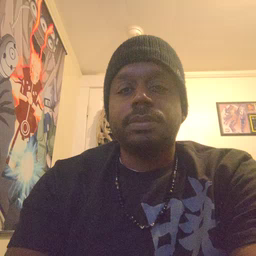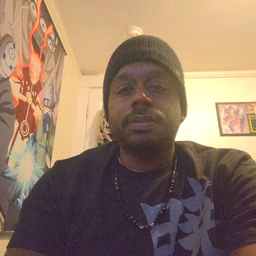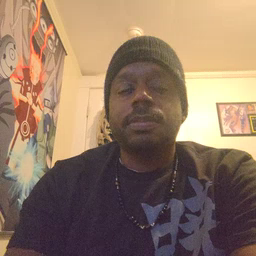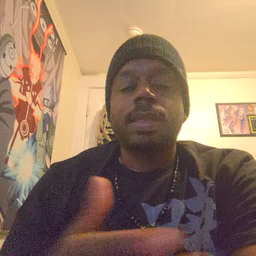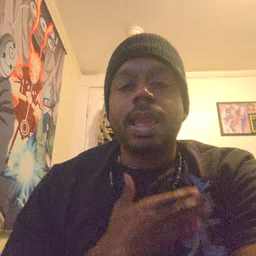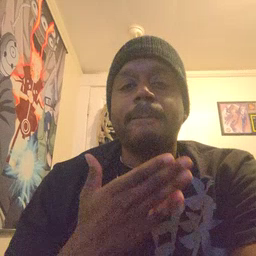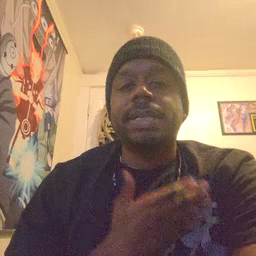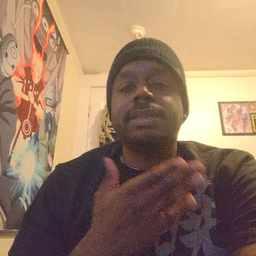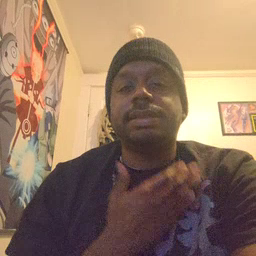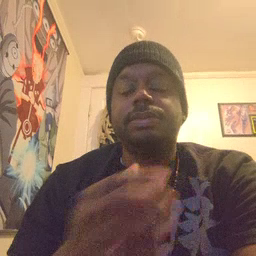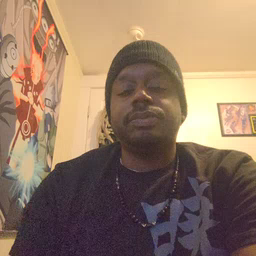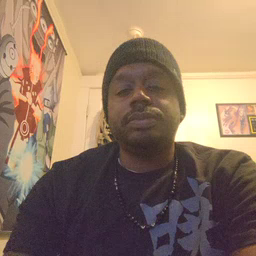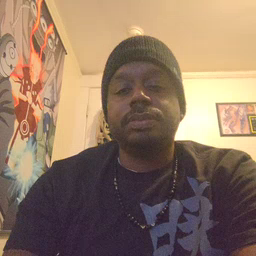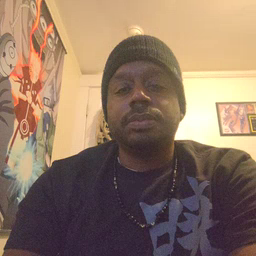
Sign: happy